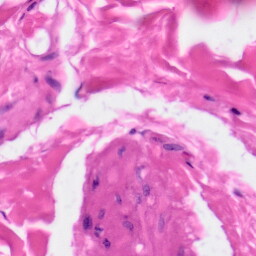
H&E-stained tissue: Skin